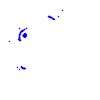
Particle: pion